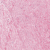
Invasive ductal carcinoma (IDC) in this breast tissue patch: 0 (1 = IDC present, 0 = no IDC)